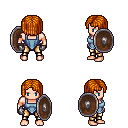
a pixel art fantasy rpg character, male body template, human, light skin, blue vest, gold greaves, dark blonde pageboy hairstyle, metal gloves, shield, four views (front, back, left, right), 2x2 character sprite sheet, small pixel art, hard edges, no anti-aliasing